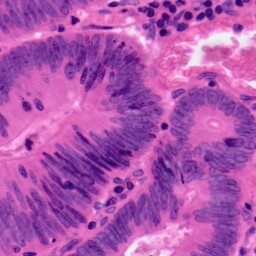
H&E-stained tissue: Colon